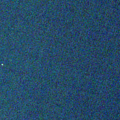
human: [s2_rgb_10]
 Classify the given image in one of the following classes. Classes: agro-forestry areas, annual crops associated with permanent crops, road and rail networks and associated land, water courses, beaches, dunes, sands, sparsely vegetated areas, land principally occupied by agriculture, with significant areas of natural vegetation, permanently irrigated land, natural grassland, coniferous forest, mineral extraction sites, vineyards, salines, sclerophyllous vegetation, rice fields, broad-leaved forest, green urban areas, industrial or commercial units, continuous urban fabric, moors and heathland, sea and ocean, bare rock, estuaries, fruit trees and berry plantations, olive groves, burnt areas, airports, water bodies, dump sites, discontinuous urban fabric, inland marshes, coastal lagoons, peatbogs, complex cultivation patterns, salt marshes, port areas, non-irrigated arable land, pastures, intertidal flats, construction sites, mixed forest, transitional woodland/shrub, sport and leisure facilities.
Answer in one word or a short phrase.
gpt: water bodies